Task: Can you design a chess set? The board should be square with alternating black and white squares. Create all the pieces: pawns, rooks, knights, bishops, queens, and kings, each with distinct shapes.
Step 4754:
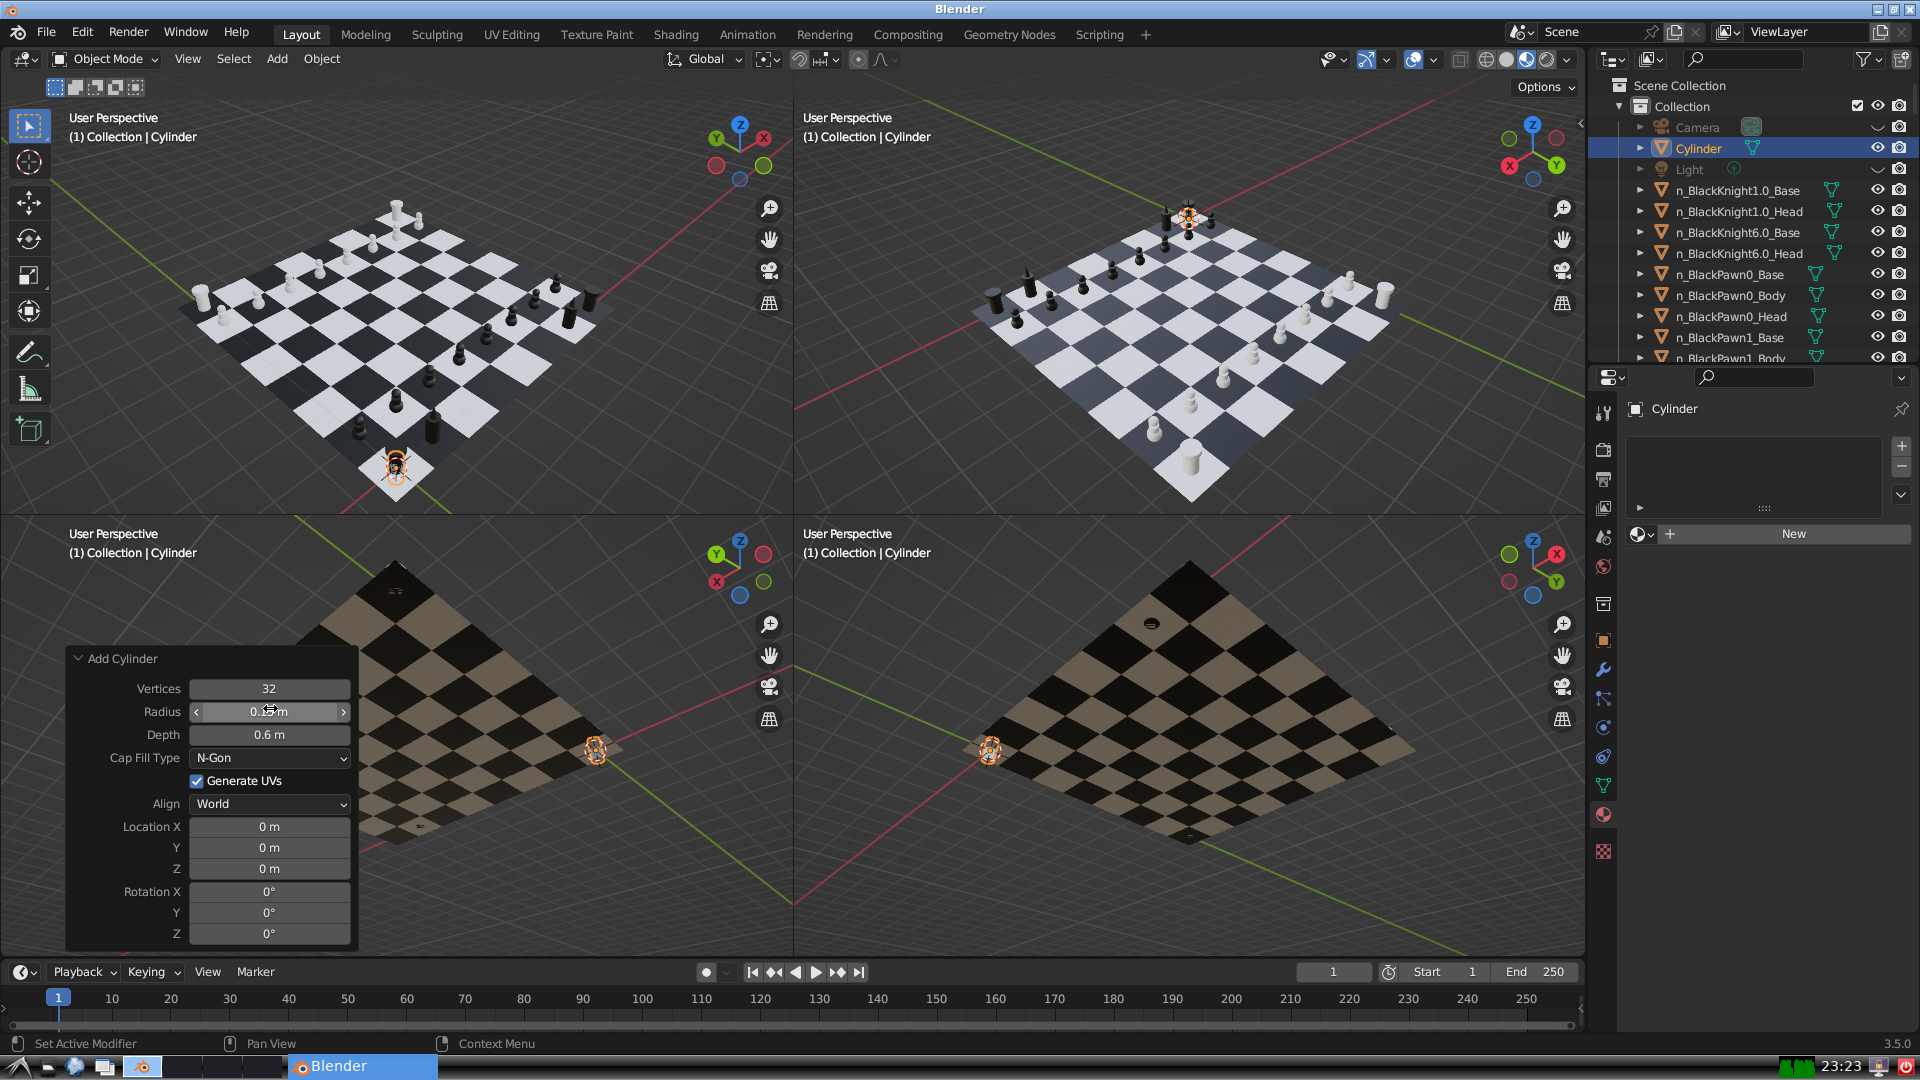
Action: {"mouse_move": [960, 540]}